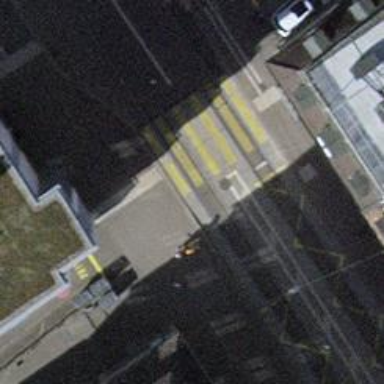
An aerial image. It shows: Bus stop for trolleybuses with designated stop position for public transport.